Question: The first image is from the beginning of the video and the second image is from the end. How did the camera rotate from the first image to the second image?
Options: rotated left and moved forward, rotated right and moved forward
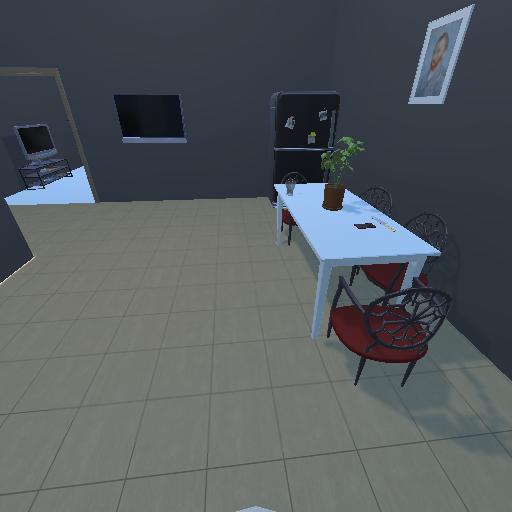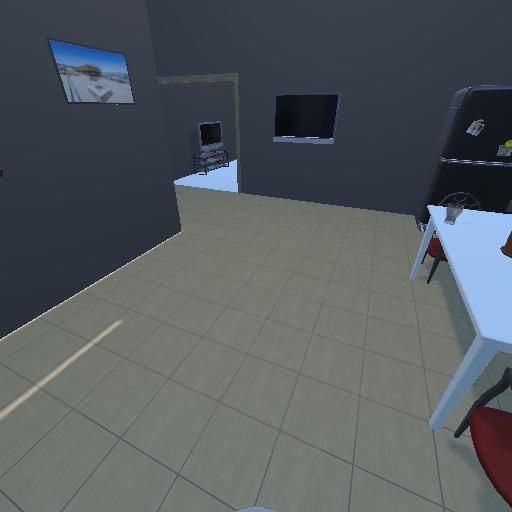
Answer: rotated left and moved forward